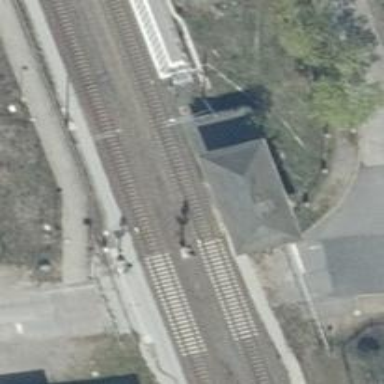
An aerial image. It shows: Railway signal with block marker for train protection.